Interaction volume radius: 5 \u00c5
Interaction volume height: 35 \u00c5
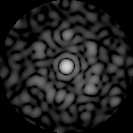
Disorder parameter: 0.8033